Field crop: maize
Growth stage: 2
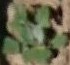
Species: chenopodium